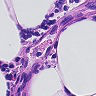
Metastatic tissue present: no